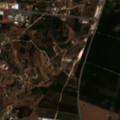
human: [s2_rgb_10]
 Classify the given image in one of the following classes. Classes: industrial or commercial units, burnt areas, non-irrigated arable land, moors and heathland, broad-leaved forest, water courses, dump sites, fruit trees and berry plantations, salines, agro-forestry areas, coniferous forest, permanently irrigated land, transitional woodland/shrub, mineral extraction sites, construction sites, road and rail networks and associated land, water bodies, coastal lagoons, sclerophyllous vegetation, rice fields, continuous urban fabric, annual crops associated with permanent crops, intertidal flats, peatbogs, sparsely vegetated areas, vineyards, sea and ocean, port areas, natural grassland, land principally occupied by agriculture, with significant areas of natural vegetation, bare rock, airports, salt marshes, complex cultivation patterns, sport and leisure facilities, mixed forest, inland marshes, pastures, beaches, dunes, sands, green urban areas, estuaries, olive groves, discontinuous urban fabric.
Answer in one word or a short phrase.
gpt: discontinuous urban fabric, complex cultivation patterns, land principally occupied by agriculture, with significant areas of natural vegetation, broad-leaved forest, transitional woodland/shrub